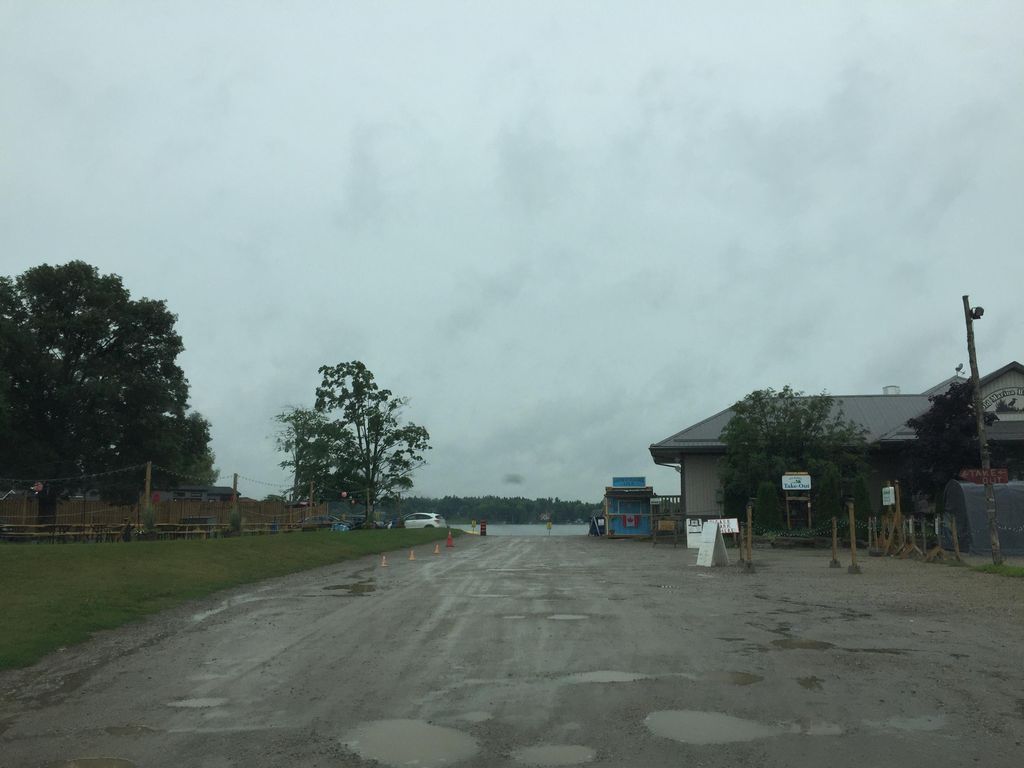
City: kitchener-waterloo